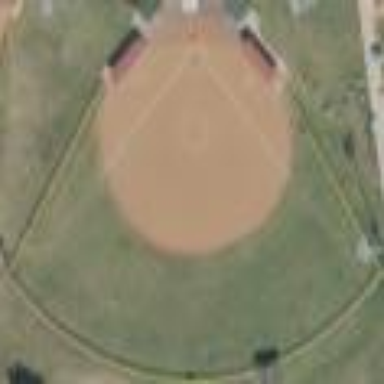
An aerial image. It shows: Softball pitch for leisure land activities.